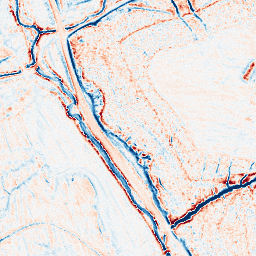
Category: edge_preserving
Decomposition family: anisotropic_diffusion
Decomposition parameters: iterations: 20
kappa: 50
gamma: 0.1
Upsampling method: quartic
Upsampling parameters: scale: 8
Upsampling scale: 8